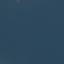
Land use / land cover class: SeaLake